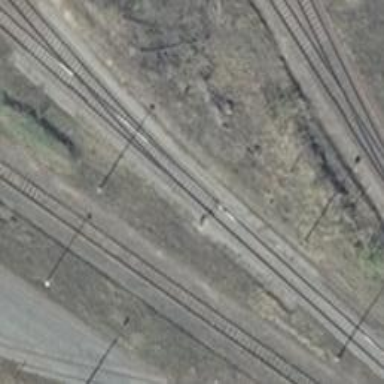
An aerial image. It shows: Railway switch.